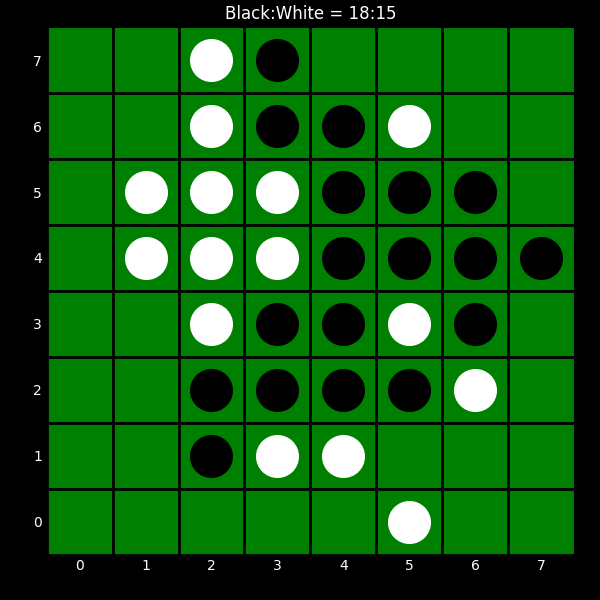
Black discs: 18
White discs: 15